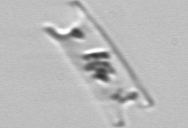
Label: Eucampia